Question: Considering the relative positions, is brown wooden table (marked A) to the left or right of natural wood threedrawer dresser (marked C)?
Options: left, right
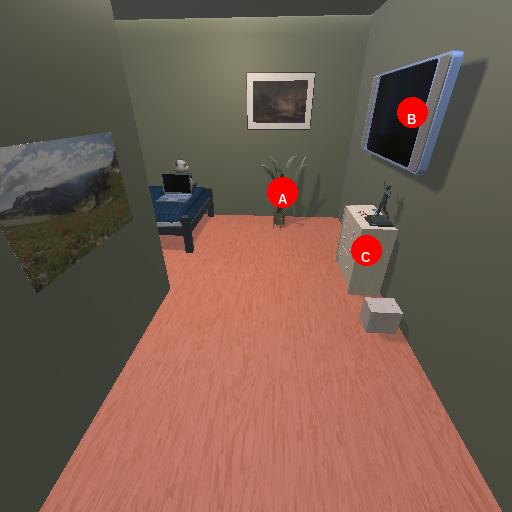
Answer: left